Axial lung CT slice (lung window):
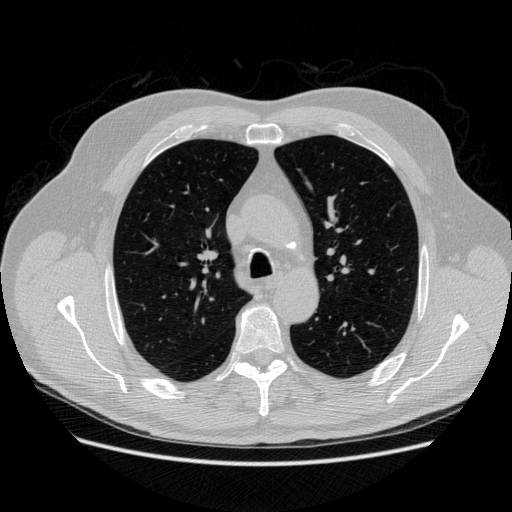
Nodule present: no